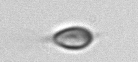
Label: Chrysochromulina